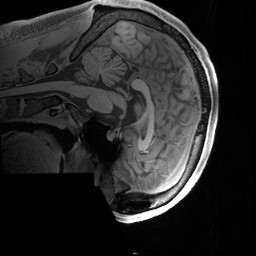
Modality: T1w
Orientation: sagittal
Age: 21
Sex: male
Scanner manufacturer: siemens
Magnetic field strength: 3 T
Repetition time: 2.4 s
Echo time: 0.00224 s